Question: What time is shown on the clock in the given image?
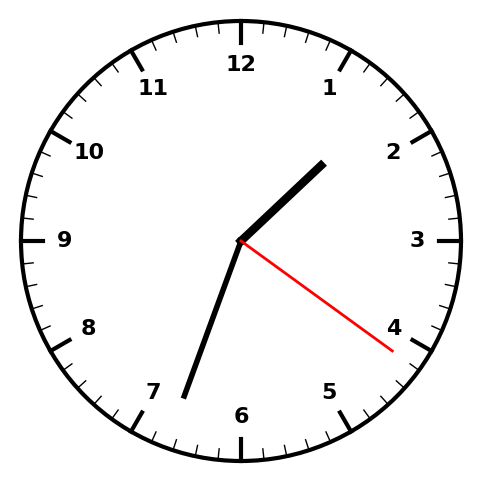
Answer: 01:33:21